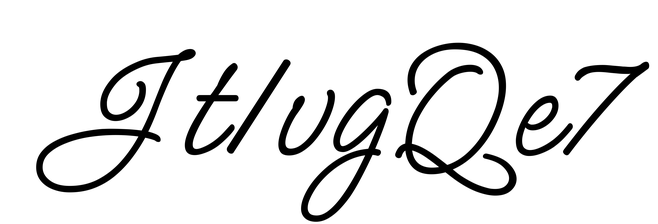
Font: MeowScript-Regular